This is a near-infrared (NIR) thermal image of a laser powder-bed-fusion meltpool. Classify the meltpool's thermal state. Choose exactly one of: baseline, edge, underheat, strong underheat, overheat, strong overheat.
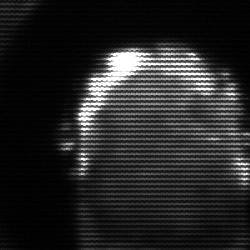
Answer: baseline